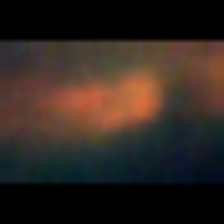
Taxon: Chaetoceros
Group: Diatoms